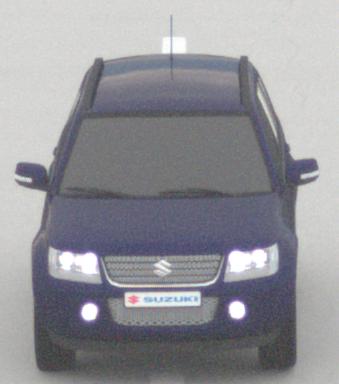
Make: Suzuki
Model: Grand Vitara
Detailed model: Gen. 1 JT
Model produced from: 2009
Model produced until: 2012
Doors: 5
Color: blue
Road condition: dry road
Daytime: morning or afternoon
Contrast: low contrast